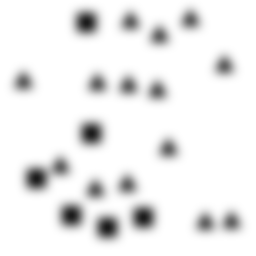
Squares: 6
Triangles: 14
Stars: 0
Total shapes: 20